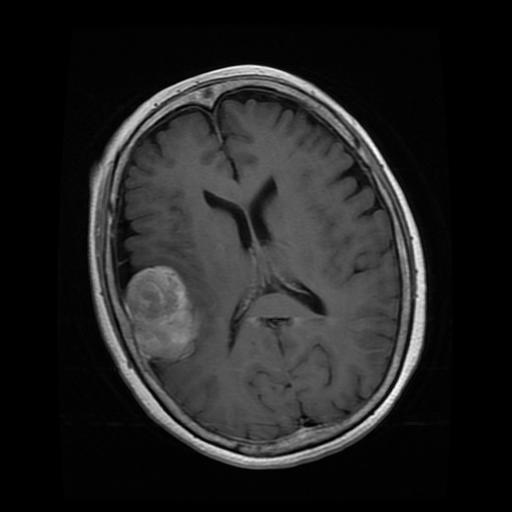
Label: meningioma